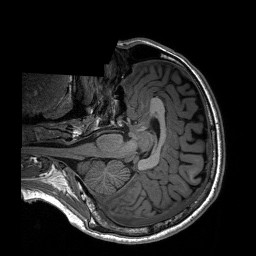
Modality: T1w
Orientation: axial
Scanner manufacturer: siemens
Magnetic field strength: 3 T
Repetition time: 2.3 s
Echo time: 0.00197 s